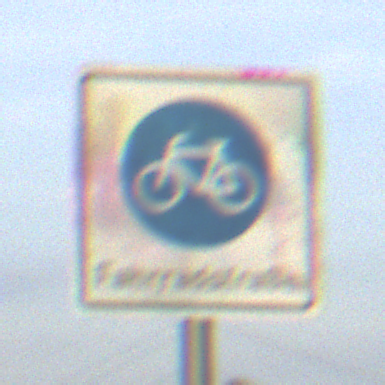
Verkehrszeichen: BeginnFahrradstrasse
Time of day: SunriseSunset
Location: Outdoor (Urban)
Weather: PartlyCloudy
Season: NotSpecified
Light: Natural